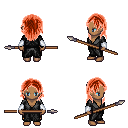
a pixel art fantasy rpg character, female body template, human, dark skin, gray robe, gold greaves, red long hairstyle, white cloth bracers, spear, four views (front, back, left, right), 2x2 character sprite sheet, small pixel art, hard edges, no anti-aliasing